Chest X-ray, PA view. Patient: 45 years old, sex M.
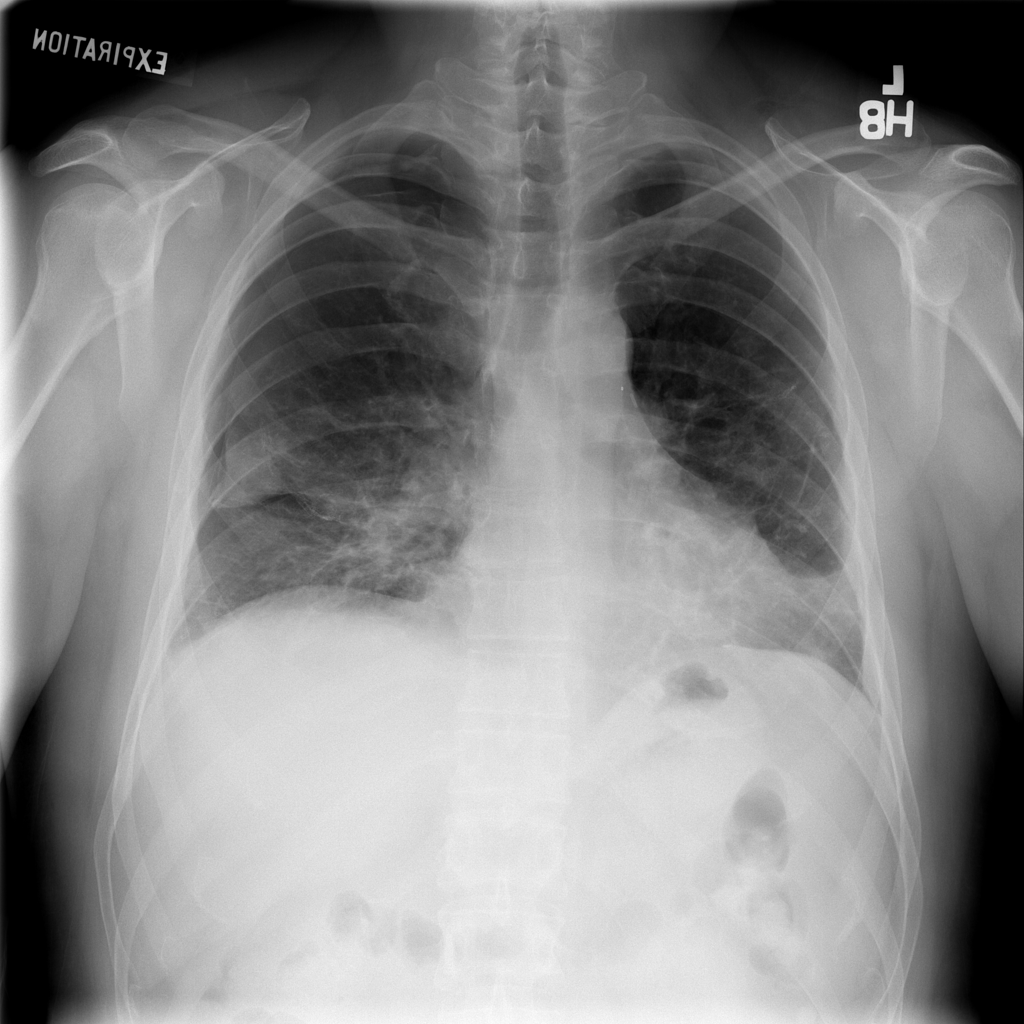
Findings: Pneumothorax